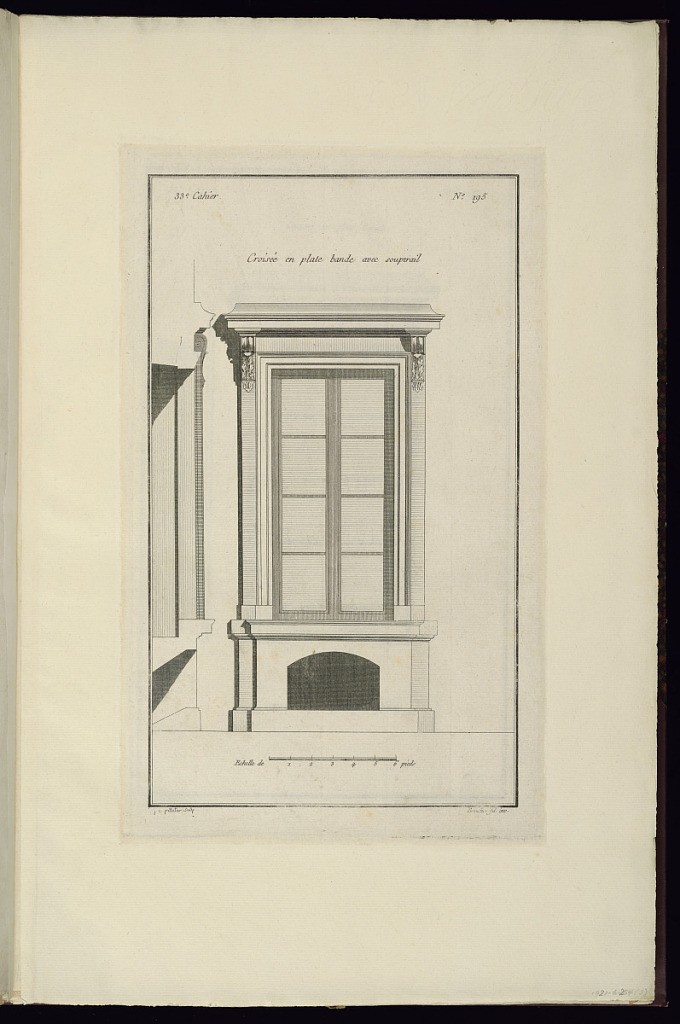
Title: Croisée en plate bande avec soupirail
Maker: Juste-François Boucher, French, 1736 – 1782
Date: ca. 1775
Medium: Engraving on off white laid paper
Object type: Print
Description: Design for casement windows with an awning supported by brackets of scrolls and acanthus leaves, and featuring a well at the base. At left is the profile of the window. The plate is signed